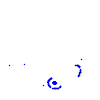
Particle: electron